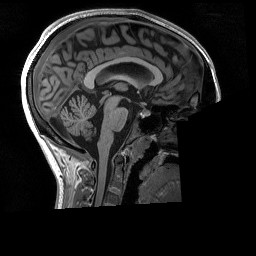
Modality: T1w
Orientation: sagittal